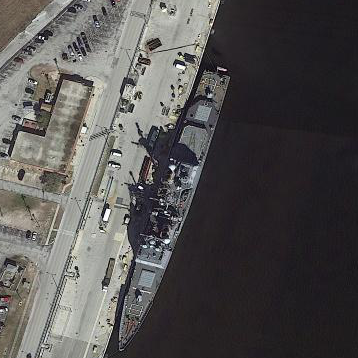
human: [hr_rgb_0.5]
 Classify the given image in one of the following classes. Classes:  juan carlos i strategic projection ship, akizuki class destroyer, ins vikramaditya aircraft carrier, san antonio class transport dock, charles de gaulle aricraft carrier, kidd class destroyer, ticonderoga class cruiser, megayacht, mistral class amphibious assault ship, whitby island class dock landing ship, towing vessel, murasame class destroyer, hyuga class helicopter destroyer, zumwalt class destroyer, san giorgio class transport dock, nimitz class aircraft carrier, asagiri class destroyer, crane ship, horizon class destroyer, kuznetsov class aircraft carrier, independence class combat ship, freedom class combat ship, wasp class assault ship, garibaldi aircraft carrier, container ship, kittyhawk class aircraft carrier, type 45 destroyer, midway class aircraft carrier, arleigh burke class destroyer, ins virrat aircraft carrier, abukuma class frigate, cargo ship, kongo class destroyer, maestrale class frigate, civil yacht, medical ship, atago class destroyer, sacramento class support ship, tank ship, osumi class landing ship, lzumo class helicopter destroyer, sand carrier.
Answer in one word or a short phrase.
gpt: Ticonderoga class cruiser